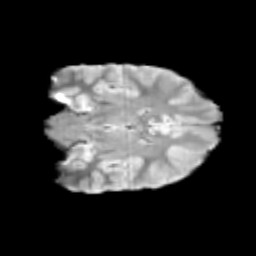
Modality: T2w
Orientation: coronal
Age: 10
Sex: male
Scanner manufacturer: siemens
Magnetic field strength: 3 T
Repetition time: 3.8 s
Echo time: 0.07 s